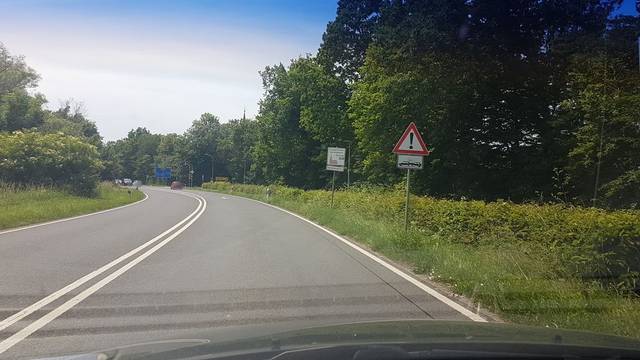
Region: Germany
Coordinates: 49.924, 10.933